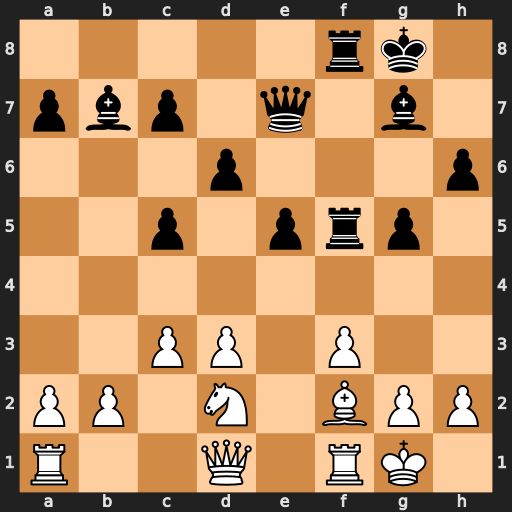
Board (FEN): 5rk1/pbp1q1b1/3p3p/2p1prp1/8/2PP1P2/PP1N1BPP/R2Q1RK1
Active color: w
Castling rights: -
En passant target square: -
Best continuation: Qb3+ R5f7 Qxb7